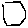
Label: hexagon